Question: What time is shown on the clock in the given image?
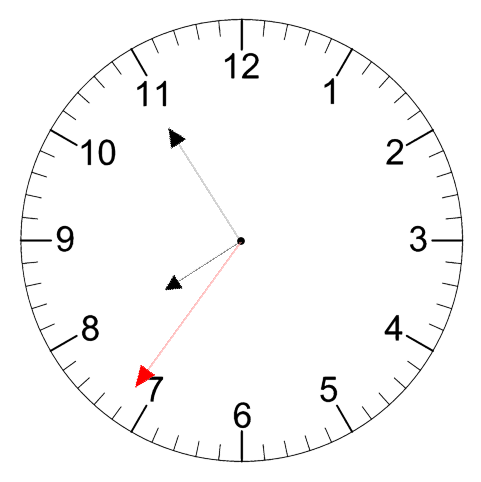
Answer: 07:54:36